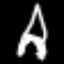
Label: The Eiffel Tower